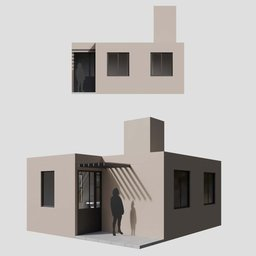
Label: architecture